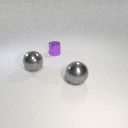
large gray metal sphere to the left of small purple metal cylinder